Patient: sex M, age 45
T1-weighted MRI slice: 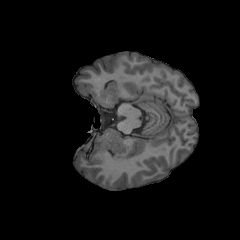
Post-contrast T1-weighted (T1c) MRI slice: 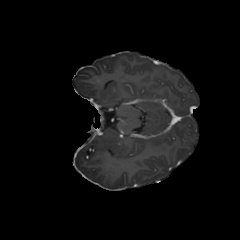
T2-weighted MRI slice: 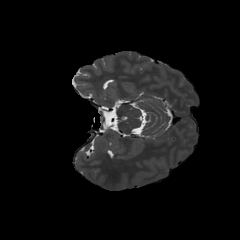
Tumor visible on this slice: no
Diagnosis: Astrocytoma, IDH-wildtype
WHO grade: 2